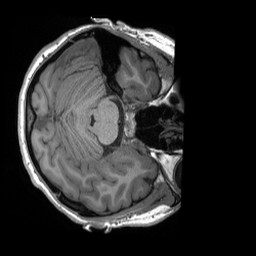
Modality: T1w
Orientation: axial
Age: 35
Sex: female
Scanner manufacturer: siemens
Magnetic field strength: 3 T
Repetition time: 2.4 s
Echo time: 0.00224 s